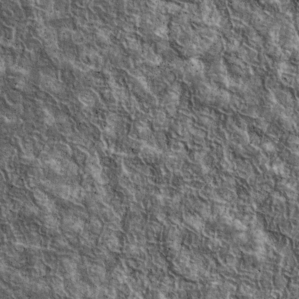
Label: non_frost